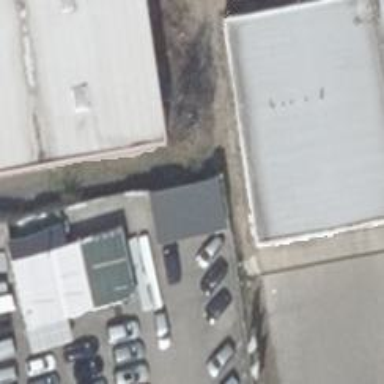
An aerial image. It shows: Car repair shop in building with flat grey roof.